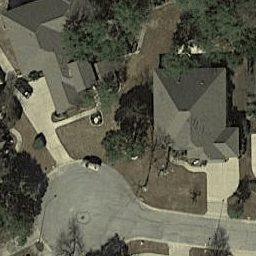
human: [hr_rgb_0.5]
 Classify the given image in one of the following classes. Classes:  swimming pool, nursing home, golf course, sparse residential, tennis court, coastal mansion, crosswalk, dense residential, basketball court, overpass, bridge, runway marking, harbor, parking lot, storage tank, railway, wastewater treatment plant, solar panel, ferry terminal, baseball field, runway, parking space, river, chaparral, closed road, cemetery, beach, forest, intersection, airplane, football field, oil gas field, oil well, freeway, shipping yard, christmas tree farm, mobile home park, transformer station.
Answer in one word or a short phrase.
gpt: closed road